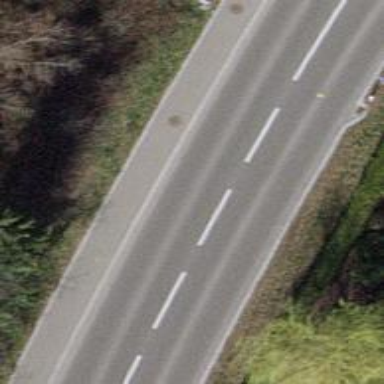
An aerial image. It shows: Secondary road with asphalt surface. The right sidewalk also has asphalt surface.